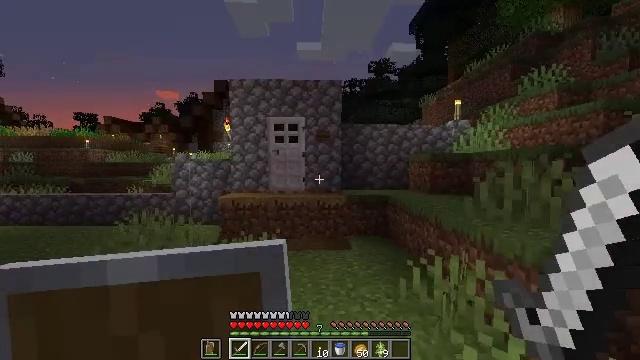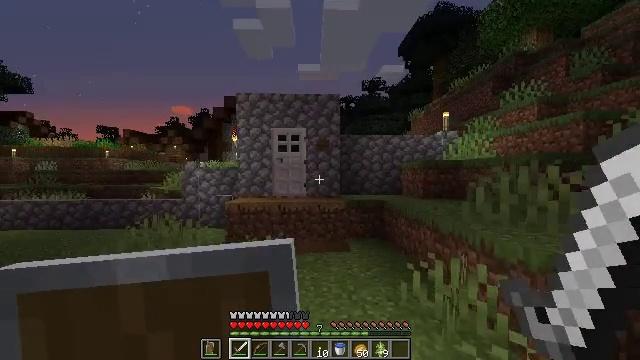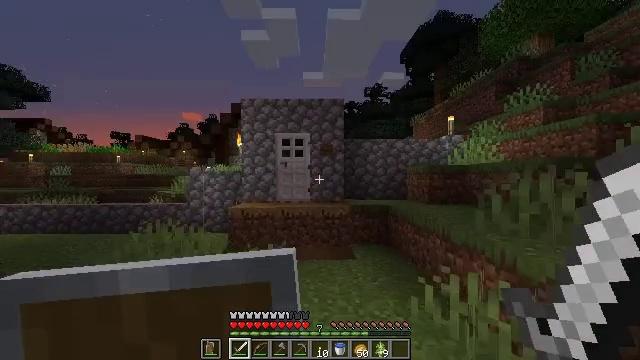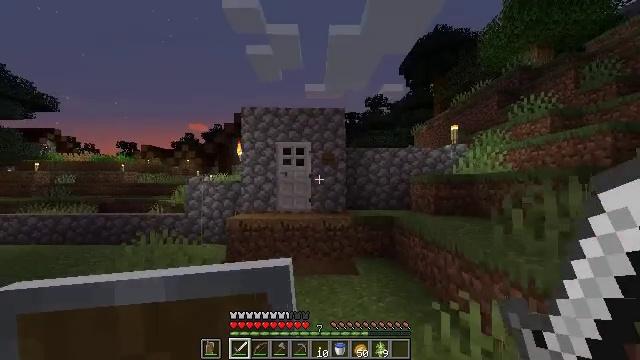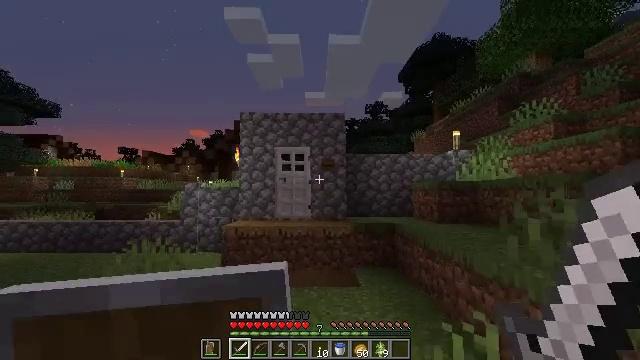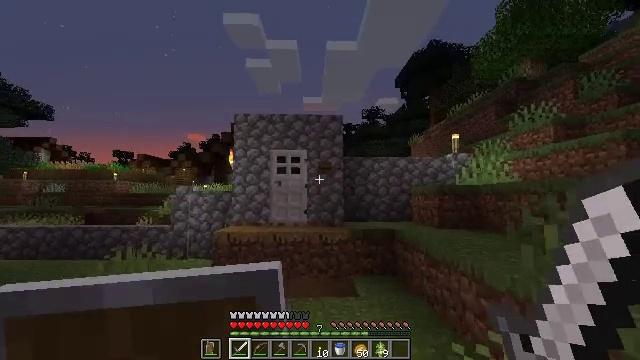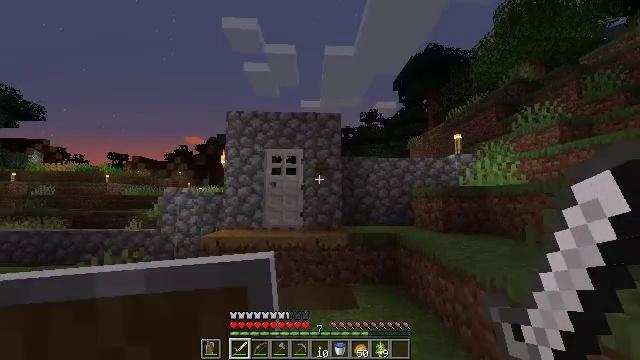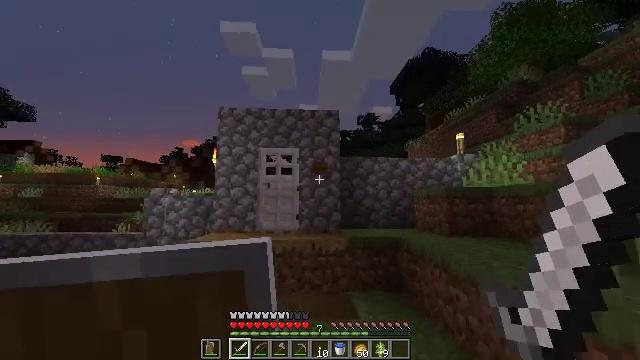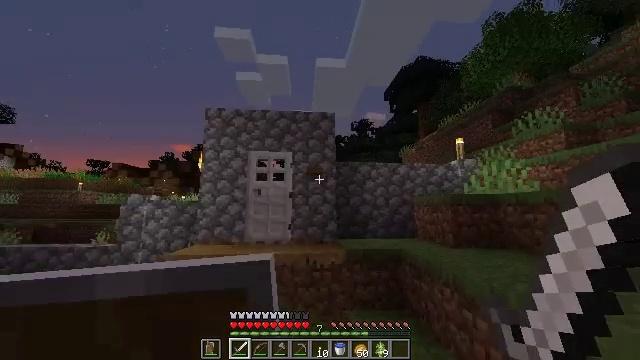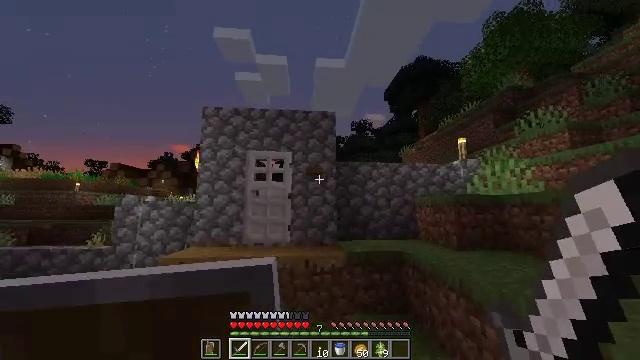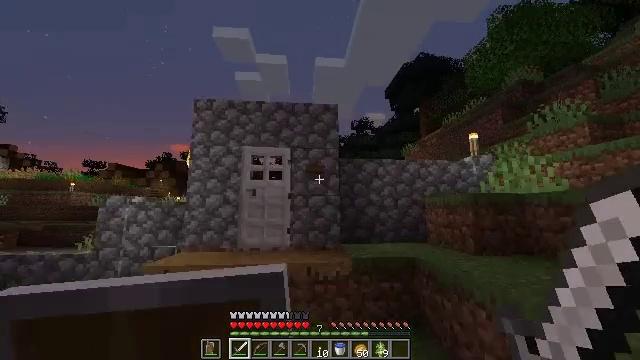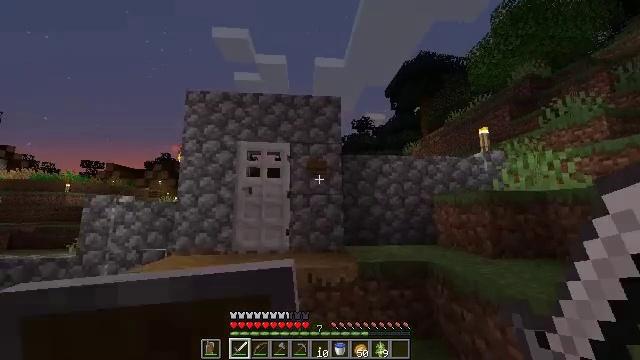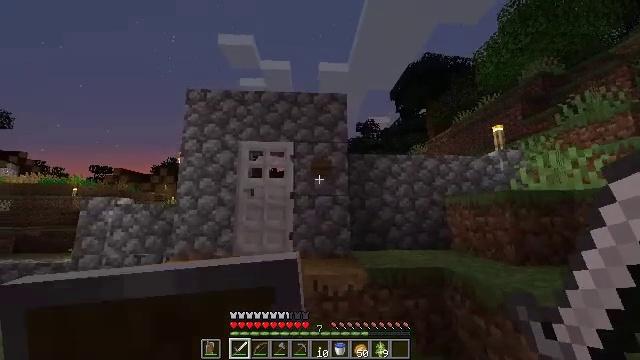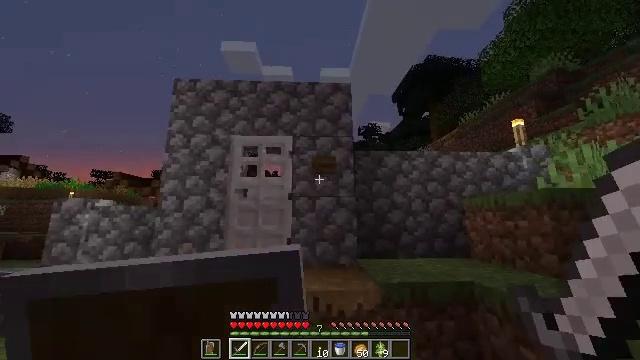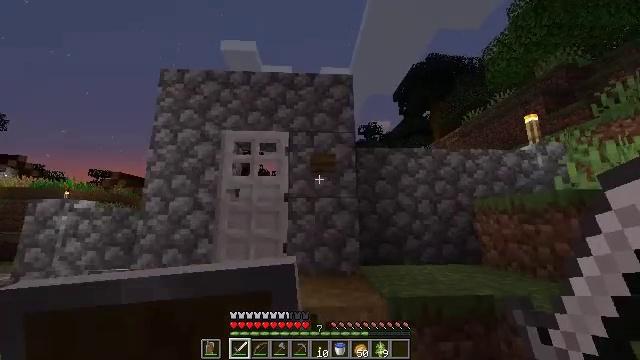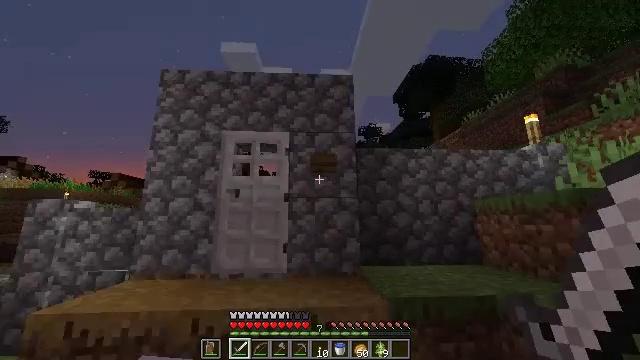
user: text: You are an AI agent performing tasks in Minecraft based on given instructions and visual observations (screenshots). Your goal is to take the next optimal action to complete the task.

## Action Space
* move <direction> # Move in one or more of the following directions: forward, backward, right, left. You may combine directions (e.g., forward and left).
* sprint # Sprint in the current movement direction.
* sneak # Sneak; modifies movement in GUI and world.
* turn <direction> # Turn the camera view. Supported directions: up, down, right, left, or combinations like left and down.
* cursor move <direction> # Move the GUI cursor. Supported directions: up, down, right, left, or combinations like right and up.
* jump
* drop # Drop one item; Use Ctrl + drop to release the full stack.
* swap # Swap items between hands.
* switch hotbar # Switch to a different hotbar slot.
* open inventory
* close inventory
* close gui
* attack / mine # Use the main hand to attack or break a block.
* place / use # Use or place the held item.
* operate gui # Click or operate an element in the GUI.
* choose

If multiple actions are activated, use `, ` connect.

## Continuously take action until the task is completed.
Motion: motion action
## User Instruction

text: Dismantle the blue bed.
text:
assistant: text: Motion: move forward, sprint, turn up
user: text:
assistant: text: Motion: move forward, sprint, turn up
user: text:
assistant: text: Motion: move forward, sprint, turn up
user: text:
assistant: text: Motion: move forward, turn up
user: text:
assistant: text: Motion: move forward, turn up
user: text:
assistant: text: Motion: move forward
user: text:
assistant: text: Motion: move forward
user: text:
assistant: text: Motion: move forward, turn right and up
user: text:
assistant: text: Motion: move forward
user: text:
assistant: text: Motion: move forward
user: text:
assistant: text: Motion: move forward
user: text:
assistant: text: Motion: move forward, turn left
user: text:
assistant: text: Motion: move forward, turn up
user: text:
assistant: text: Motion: move forward
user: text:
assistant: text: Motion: move forward, use / place
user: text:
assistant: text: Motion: move forward, turn up, use / place
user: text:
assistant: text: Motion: move forward, turn up
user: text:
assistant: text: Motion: move forward, turn up
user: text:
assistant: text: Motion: move forward, turn up
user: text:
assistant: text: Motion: move forward, use / place, jump
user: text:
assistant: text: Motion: move forward and move left, turn left and down, use / place, jump
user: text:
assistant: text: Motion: move forward and move left, turn down, use / place, jump
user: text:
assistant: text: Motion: move forward and move left, turn right and down, use / place
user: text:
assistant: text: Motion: move forward and move left
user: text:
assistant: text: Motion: move forward and move left
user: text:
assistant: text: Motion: move forward and move left, turn left and down
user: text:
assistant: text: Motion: move forward and move left, turn left and down
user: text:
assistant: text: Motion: move left, turn right and down
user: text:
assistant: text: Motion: move left, turn right
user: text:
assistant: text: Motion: move left